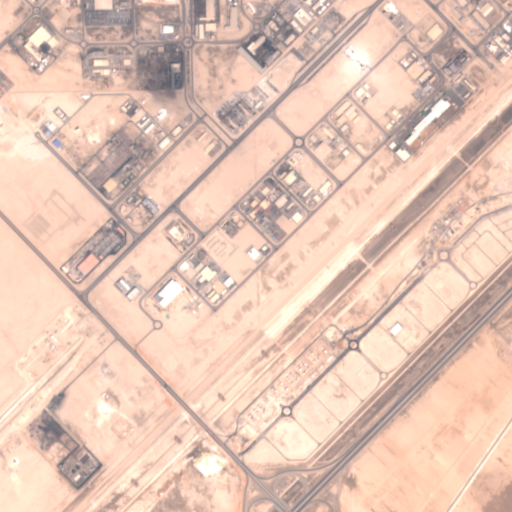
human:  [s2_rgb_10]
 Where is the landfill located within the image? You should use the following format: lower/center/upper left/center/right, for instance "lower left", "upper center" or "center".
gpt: The landfill is located in the upper center of the image.
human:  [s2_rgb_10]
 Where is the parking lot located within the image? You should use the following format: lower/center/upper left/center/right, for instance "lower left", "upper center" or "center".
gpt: The parking lot is located in the lower left of the image.
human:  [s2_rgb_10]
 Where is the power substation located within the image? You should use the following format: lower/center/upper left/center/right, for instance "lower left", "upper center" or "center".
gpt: The power substation is located in the upper right of the image.
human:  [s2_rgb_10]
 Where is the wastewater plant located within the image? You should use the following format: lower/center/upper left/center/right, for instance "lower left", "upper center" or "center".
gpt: The wastewater plant is located in the lower left of the image.
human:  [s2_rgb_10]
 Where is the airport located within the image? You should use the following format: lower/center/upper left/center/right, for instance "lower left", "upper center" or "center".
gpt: There is no airport in the image.